Question: I am new-ish to twitter bootstrap, and am trying to have a panel, within a panel.
The first outer panel is fine, but my inner one - the header seems to cut off the edges. Here's a screenshot of what's happening:

And here's the code I attempted to use:
'''
<div class="panel panel-default">
<div class="panel-heading">
<h4>@String.Format("{0} {1} - {2}", Model.Institution, Model.Description, Model.AccountType)</h4>
</div>
<div class="panel-body">
<br />
<div class="col-md-4 panel panel-default">
<div class="panel-heading">
<h3>Account Details</h3>
</div>
<div class="panel-body">
<div class="row">
<div class="">
<small>
@Html.LabelFor(x => x.Institution)</small>
<br />@Model.Institution<br />
</div>
</div>
'''
Can you see why I am losing the edges?
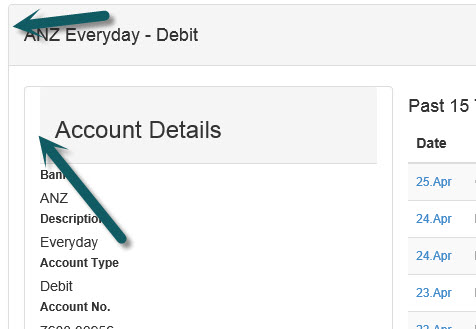
Answer: You have to wrap your Panel with '.col-md-4' and place it inside a '.row'
'''
<div class="panel panel-default">
<div class="panel-heading">
<h3 class="panel-title">Panel title</h3>
</div>
<div class="panel-body">
<div class="row">
<div class="col-md-4">
<div class="panel panel-default">
<div class="panel-heading">
<h3 class="panel-title">Panel title</h3>
</div>
<div class="panel-body">
Panel content
</div>
</div>
</div>
</div>
</div>
</div>
'''